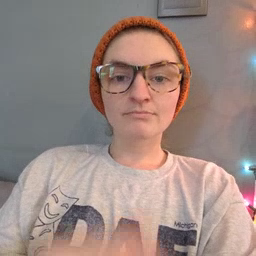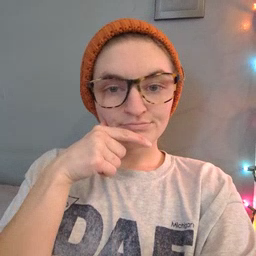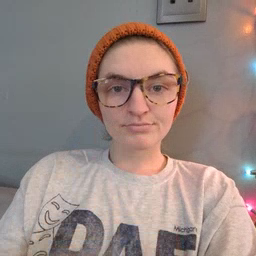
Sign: radio